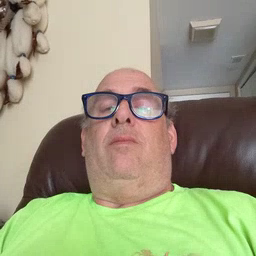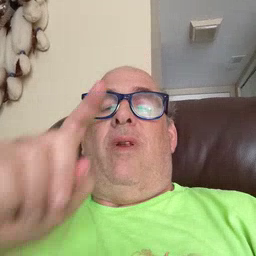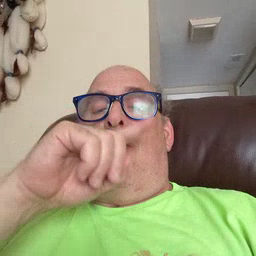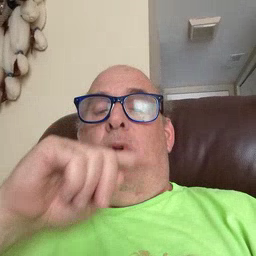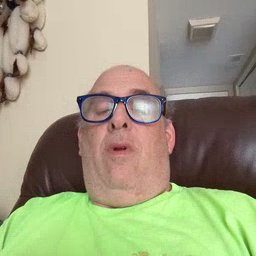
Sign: mouse